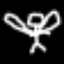
Label: angel